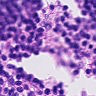
Metastatic tissue present: no